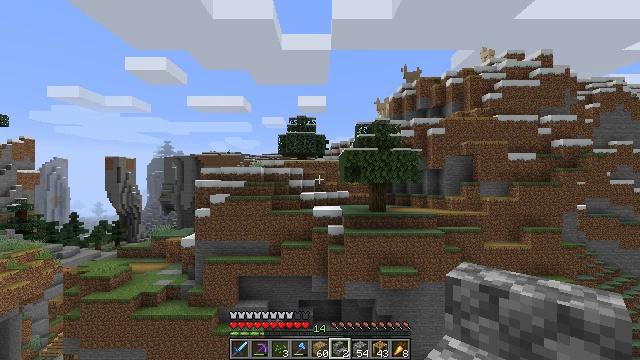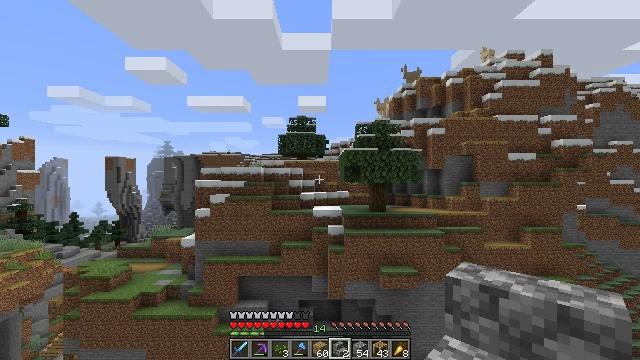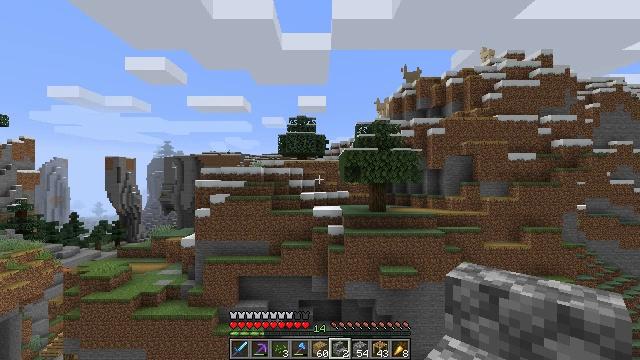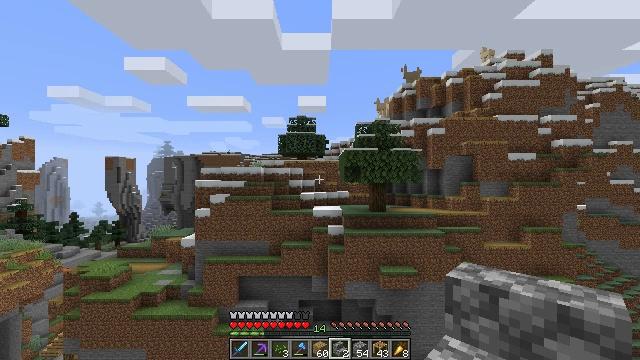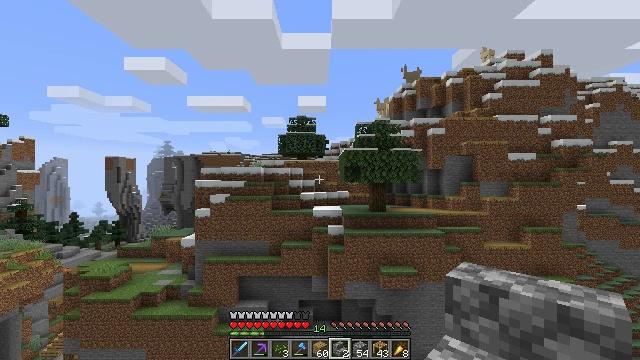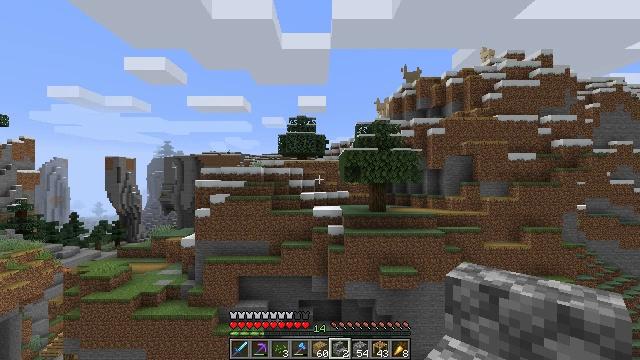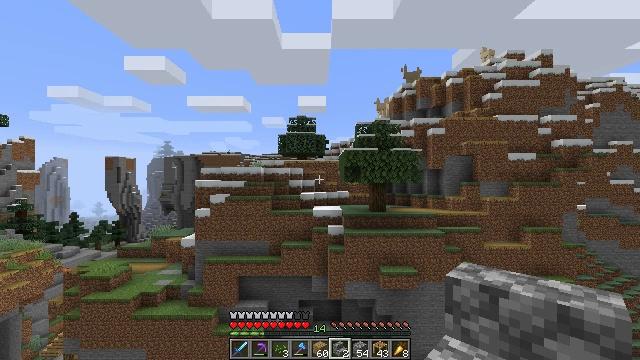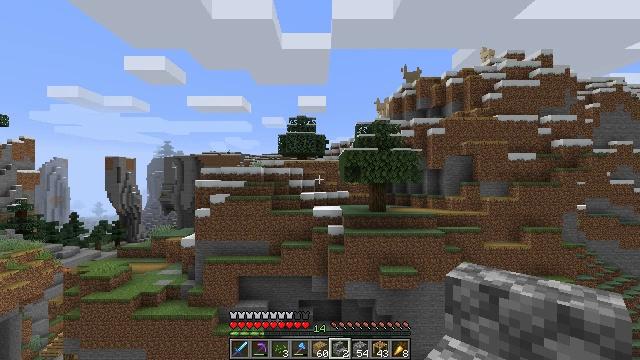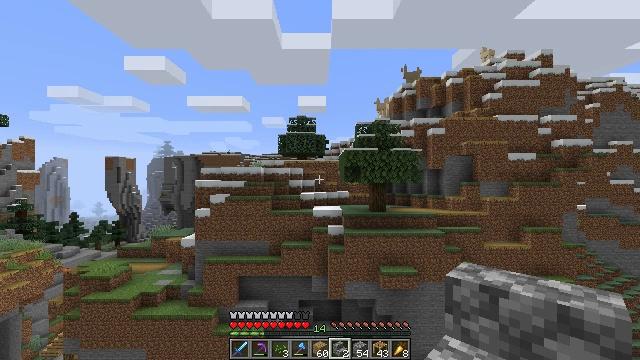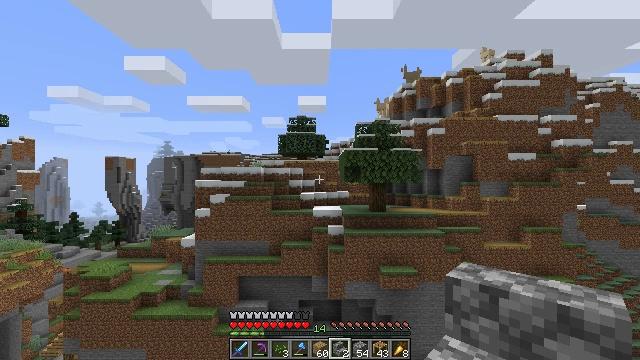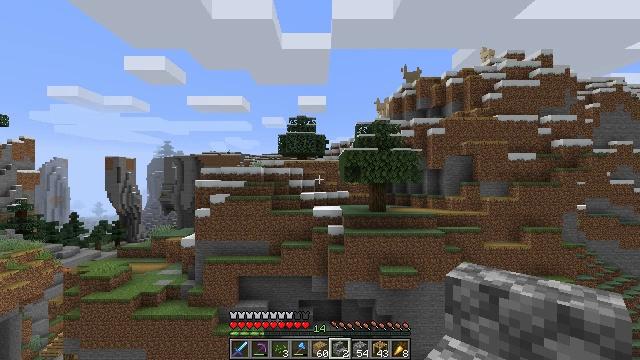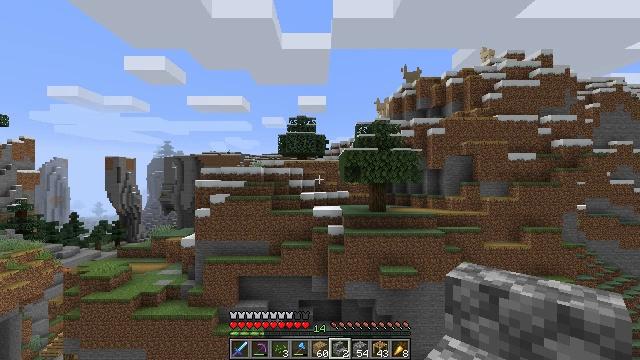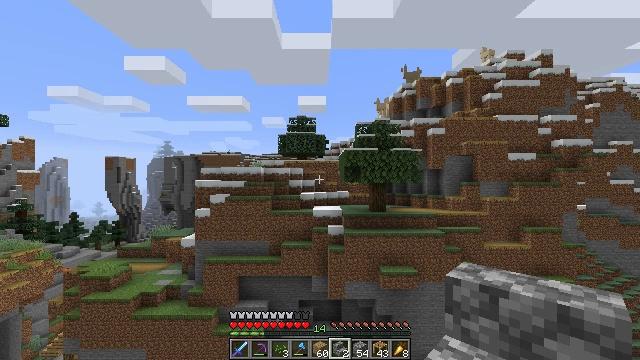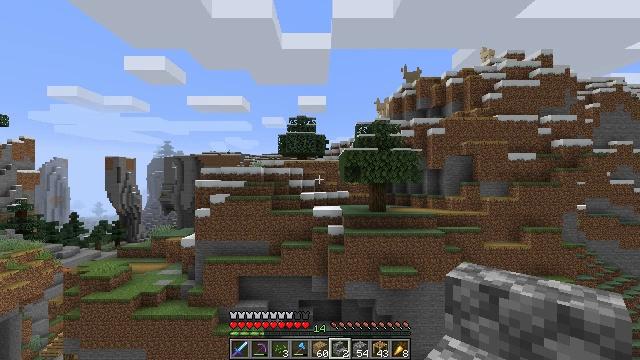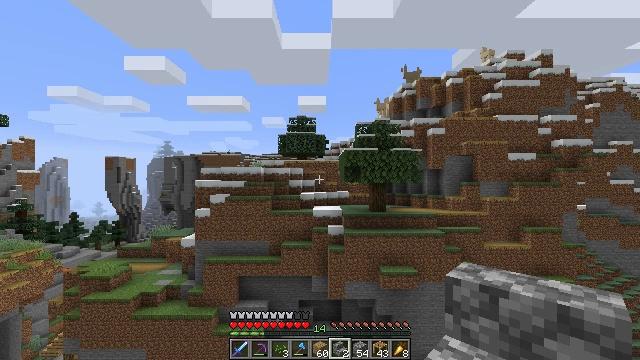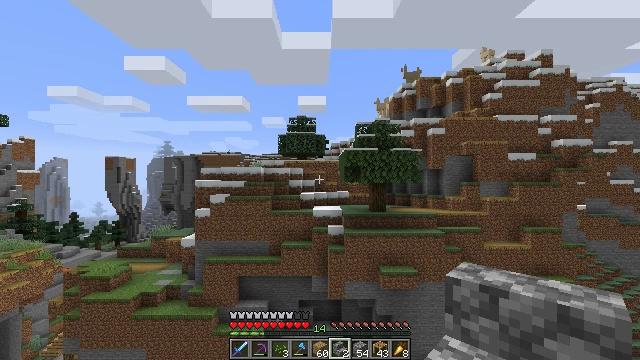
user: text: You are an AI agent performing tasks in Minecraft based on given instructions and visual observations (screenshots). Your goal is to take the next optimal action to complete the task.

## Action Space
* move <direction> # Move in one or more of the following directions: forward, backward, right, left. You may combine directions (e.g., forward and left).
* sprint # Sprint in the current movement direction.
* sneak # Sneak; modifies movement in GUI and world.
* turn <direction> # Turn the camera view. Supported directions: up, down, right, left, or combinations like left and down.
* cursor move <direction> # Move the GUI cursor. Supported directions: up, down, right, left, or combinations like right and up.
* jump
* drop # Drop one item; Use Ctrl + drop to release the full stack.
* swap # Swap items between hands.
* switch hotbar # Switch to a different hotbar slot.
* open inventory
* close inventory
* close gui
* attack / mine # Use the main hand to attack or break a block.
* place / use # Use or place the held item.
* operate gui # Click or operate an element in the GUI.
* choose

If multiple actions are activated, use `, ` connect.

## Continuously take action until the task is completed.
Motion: motion action
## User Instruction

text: Mine scaffolding to move it.
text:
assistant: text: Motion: no_op
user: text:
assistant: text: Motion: no_op
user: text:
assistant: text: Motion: no_op
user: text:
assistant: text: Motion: no_op
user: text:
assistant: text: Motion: no_op
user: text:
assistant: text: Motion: no_op
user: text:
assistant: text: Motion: no_op
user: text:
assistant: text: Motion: no_op
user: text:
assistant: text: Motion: no_op
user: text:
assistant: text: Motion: no_op
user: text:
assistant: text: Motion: no_op
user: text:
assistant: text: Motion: no_op
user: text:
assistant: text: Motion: no_op
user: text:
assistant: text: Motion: no_op
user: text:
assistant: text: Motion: no_op
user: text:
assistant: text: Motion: no_op
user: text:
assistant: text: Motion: no_op
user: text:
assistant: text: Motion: no_op
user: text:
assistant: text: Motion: no_op
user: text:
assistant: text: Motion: no_op
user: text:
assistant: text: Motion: no_op
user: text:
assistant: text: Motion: no_op
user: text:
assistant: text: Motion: no_op
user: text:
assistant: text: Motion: no_op
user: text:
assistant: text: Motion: no_op
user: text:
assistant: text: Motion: no_op
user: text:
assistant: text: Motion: no_op
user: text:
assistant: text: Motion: no_op
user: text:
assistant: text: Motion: no_op
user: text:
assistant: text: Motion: no_op